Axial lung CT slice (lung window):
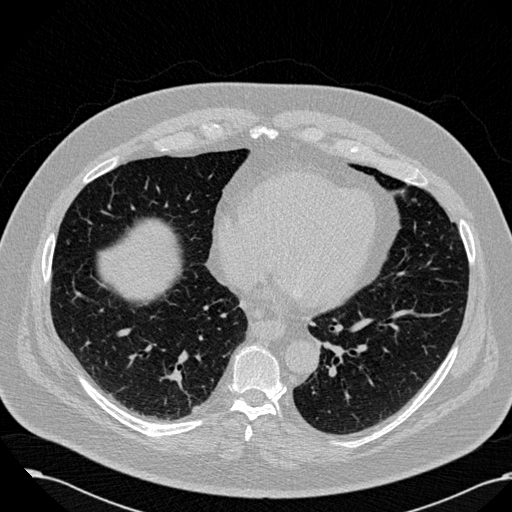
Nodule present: no